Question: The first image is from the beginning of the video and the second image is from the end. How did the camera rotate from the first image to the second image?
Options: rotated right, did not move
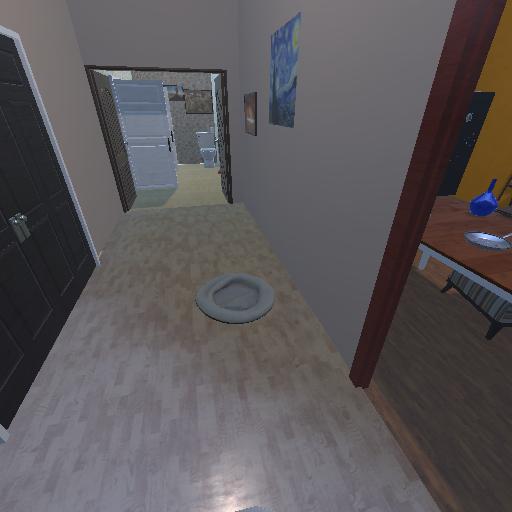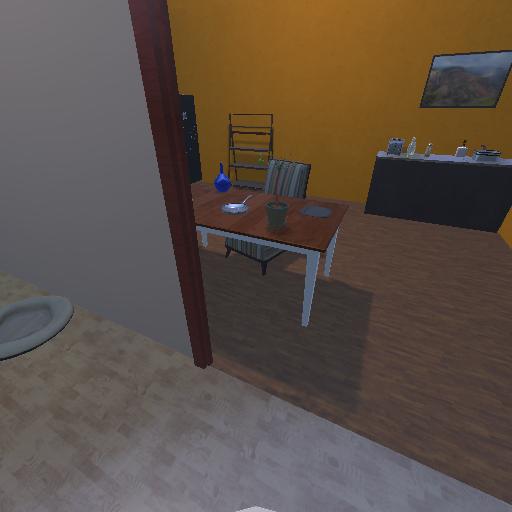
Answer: rotated right